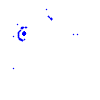
Particle: kaon